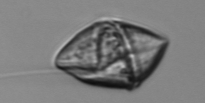
Label: Gyrodinium